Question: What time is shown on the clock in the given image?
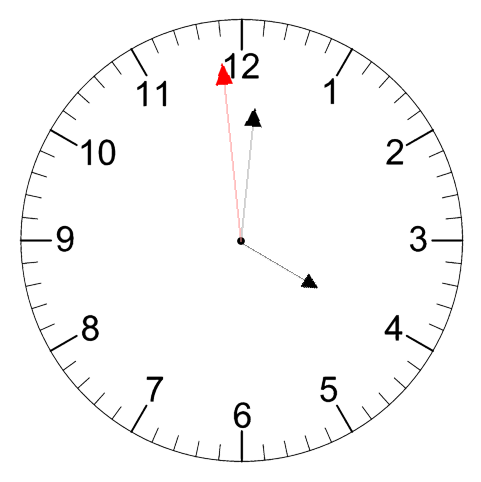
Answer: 04:00:59